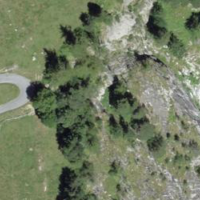
EUNIS habitat code: 23
Species observed at this site:
Aquila chrysaetos